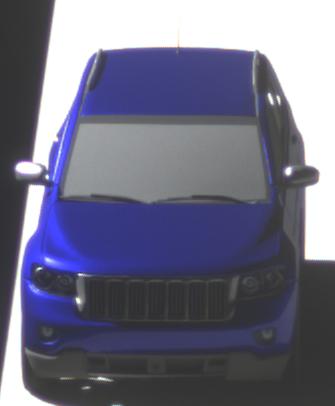
Make: Jeep
Model: Grand Cherokee
Detailed model: WK2
Model produced from: 2010
Model produced until: 2021
Doors: 5
Color: blue
Road condition: dry road
Daytime: morning or afternoon
Contrast: high contrast